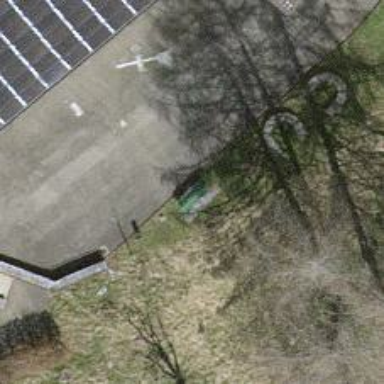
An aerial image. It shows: Bench.